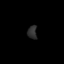
Tissue: lung
Cell type: Smooth muscle cells
Senescence score: 0.5467
Nuclear area (px): 121
Mean DAPI intensity: 46.455